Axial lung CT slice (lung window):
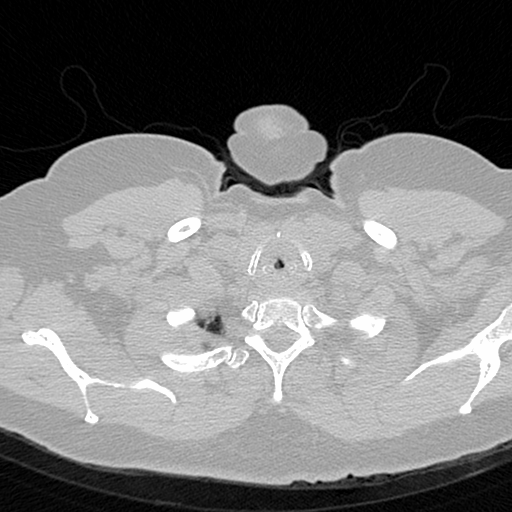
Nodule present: no